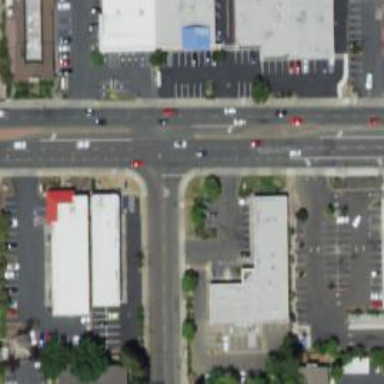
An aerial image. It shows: Residential road with separate asphalt sidewalk.